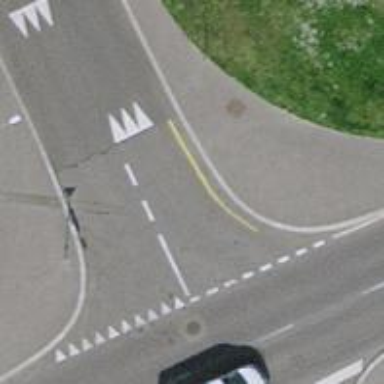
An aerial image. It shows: Marked crossing with pedestrian island.